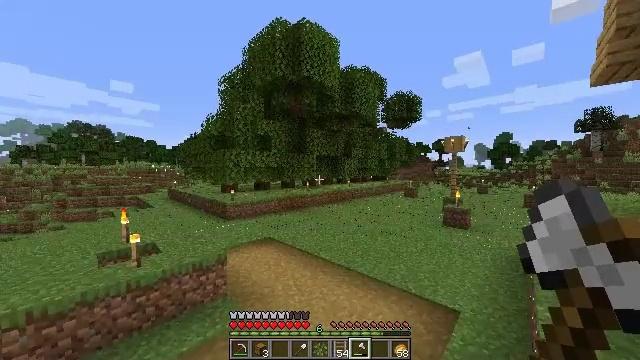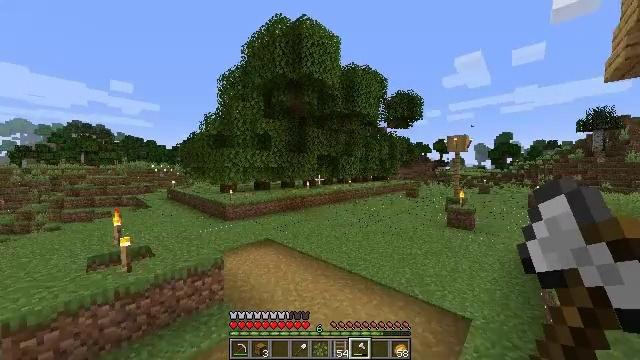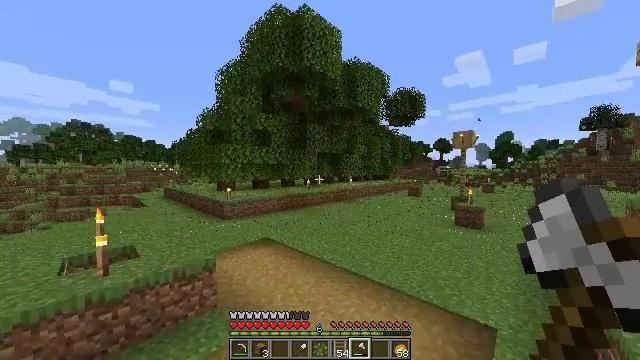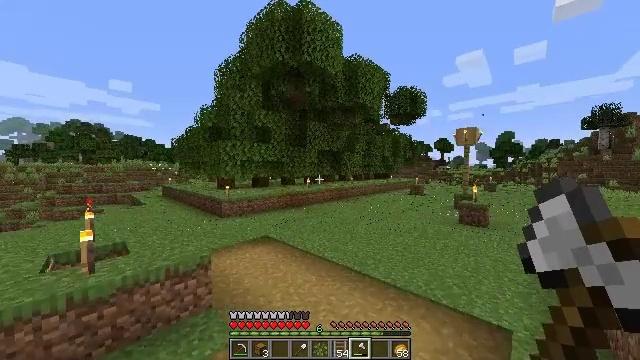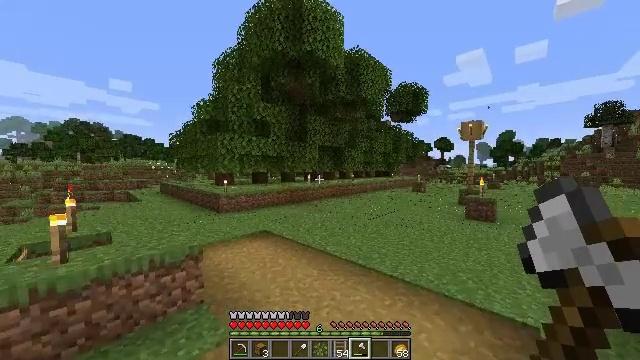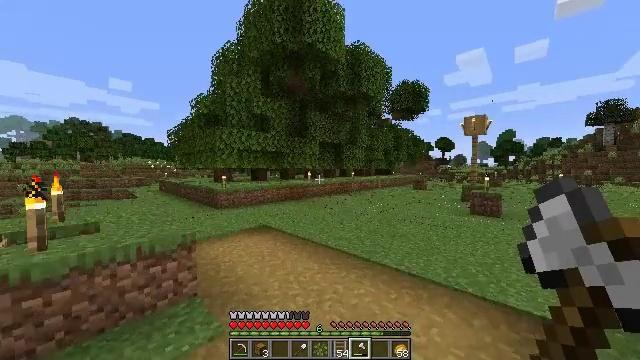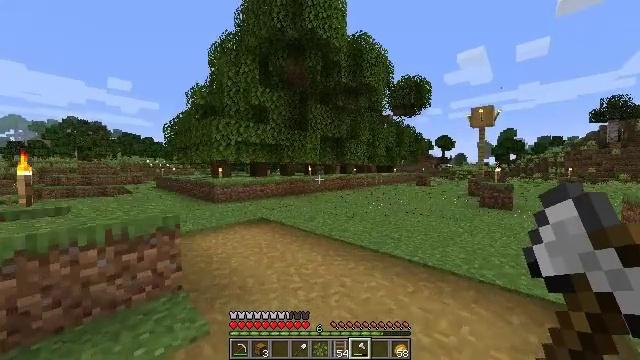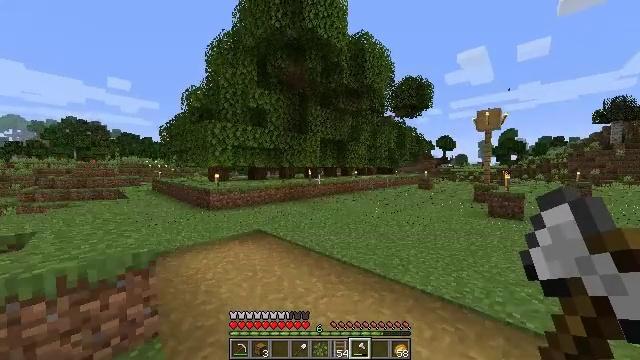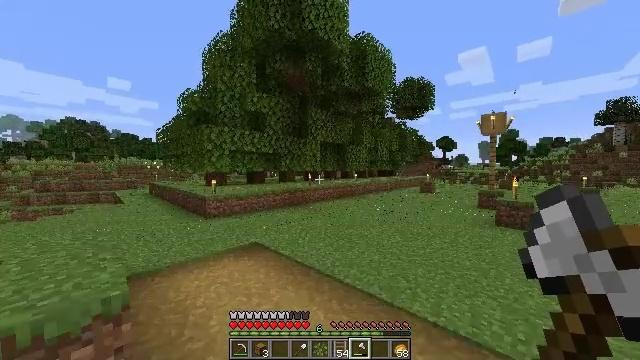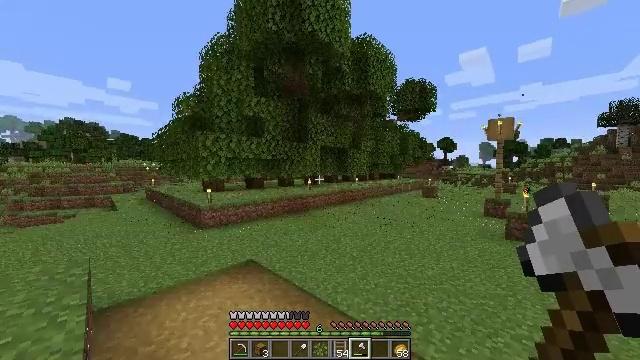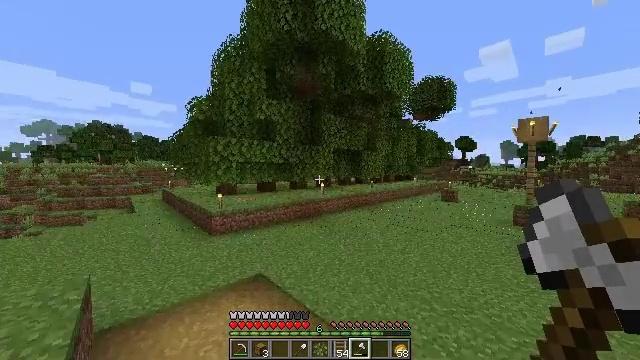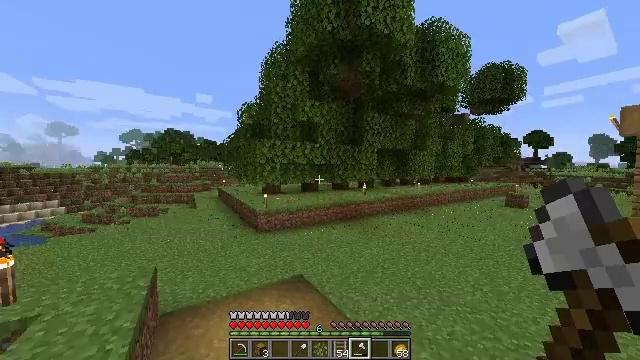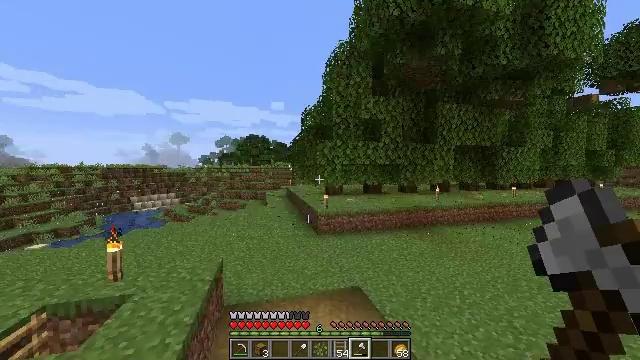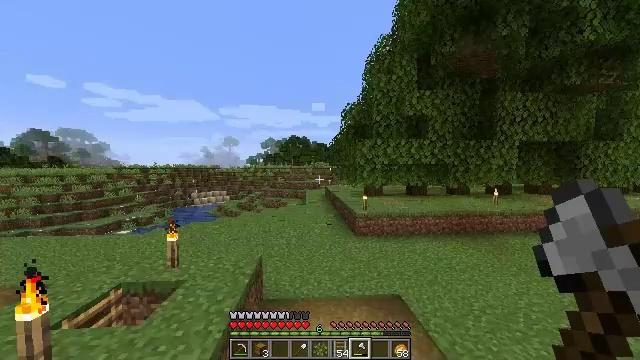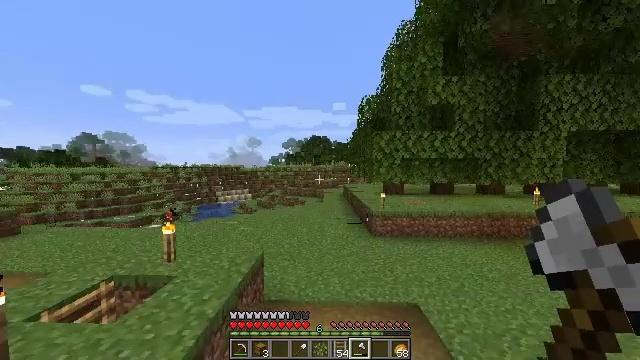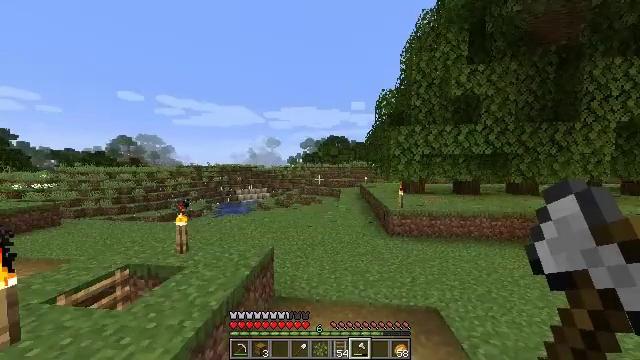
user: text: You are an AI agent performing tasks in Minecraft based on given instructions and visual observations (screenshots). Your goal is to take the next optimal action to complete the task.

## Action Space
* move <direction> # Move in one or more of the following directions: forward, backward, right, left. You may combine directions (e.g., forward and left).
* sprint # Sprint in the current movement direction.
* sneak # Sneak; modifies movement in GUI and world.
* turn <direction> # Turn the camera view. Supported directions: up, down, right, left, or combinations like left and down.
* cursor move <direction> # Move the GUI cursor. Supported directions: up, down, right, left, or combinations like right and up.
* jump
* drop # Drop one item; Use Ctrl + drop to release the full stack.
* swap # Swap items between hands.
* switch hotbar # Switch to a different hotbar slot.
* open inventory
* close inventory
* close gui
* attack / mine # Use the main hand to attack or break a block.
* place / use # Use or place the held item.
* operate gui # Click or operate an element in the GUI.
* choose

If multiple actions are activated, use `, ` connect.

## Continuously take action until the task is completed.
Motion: motion action
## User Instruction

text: Chop down the oak log.
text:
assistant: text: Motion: move forward, jump
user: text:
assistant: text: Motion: move forward, jump
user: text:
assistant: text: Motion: move forward, jump
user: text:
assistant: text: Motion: move forward, jump
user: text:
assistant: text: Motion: move forward, sprint, jump
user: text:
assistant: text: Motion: move forward, sprint, jump
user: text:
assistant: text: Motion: move forward, sprint, jump
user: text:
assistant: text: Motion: move forward, sprint, jump
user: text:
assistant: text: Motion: move forward, sprint, jump
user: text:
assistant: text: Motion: move forward, sprint, turn left, jump
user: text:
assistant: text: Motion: move forward, turn left, jump
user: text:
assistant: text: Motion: move forward, turn left, jump
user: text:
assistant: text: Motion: move forward, turn left, jump
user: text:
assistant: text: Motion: move forward, turn left, jump
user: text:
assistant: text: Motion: move forward, turn left, jump
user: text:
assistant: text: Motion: move forward, sprint, turn left, jump
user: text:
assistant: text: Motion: move forward, sprint, jump
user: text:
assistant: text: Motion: move forward, sprint, jump
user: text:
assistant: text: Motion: move forward, sprint, jump
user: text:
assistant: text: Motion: move forward, sprint, jump
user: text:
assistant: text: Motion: move forward, jump
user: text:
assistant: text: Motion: move forward, jump
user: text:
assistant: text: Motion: move forward, jump
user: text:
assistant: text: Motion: move forward, jump
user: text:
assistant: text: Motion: move forward, jump
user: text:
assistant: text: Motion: move forward, jump
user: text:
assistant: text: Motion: move forward, jump
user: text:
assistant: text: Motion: move forward, sprint, jump
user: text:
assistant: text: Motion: move forward, sprint, jump
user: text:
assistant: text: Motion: move forward, sprint, jump